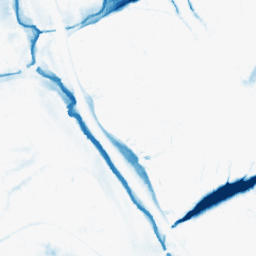
Category: morphological
Decomposition family: morphological_ellipse
Decomposition parameters: operation: closing
width: 30
height: 20
Upsampling method: edge_directed
Upsampling parameters: scale: 2
Upsampling scale: 2